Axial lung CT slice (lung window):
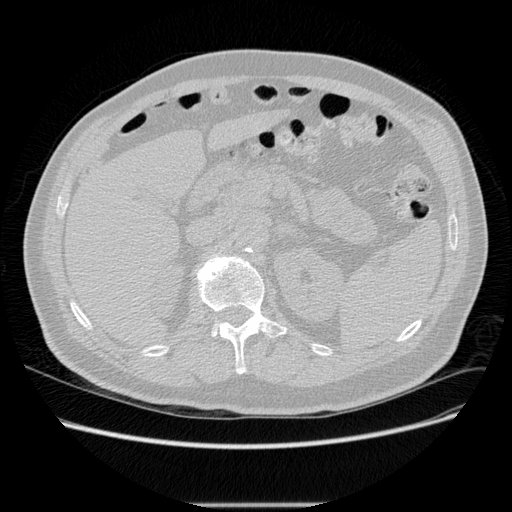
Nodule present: no